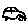
Label: car